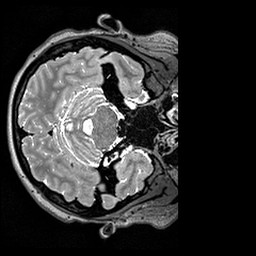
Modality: T2w
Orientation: axial
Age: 22
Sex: female
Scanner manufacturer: siemens
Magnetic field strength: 3 T
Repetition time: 3.2 s
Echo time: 0.408 s